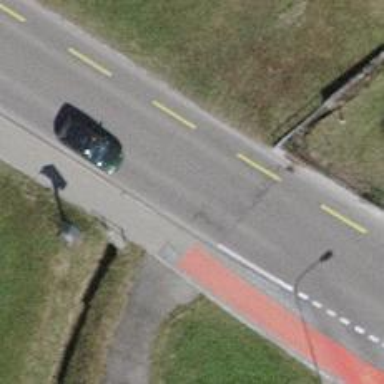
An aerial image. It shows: Tertiary road with asphalt surface. The road has designated cycle lane on the left.